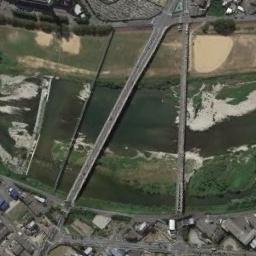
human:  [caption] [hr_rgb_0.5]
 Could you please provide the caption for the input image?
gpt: Three bridges are over the river .

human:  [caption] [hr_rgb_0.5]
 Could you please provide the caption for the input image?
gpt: Many ships docked on both sides of the river .

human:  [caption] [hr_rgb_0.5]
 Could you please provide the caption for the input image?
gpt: Three bridges built on a dark green river and the flood bed of the river while some green plants on the flood bed .

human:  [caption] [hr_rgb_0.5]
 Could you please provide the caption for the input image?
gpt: The three bridges connect the land on both sides of the turquoise river  There is a parallel strip-shaped dam next to the bridge  There are several sandbanks in the middle of the river  There are many buildings and roads on the land .

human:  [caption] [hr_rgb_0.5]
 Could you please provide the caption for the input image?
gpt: There are many buildings beside the bridges .